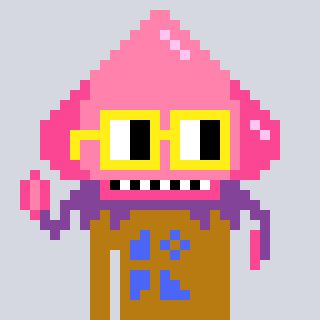
a pixel art character with square yellow glasses, a squid-shaped head and a gold-colored body on a cool background